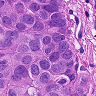
Metastatic tissue present: yes